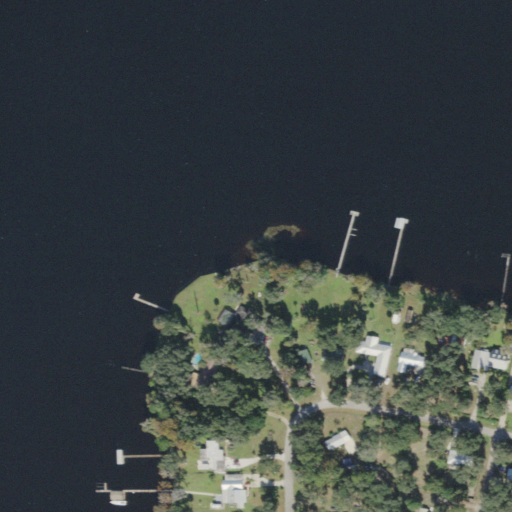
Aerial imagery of cape in Florida named Russels Point containing open water, evergreen forest, open development, shrub, herbaceous wetlands, mixed forest, medium intensity development, high intensity development, pasture, and barren land